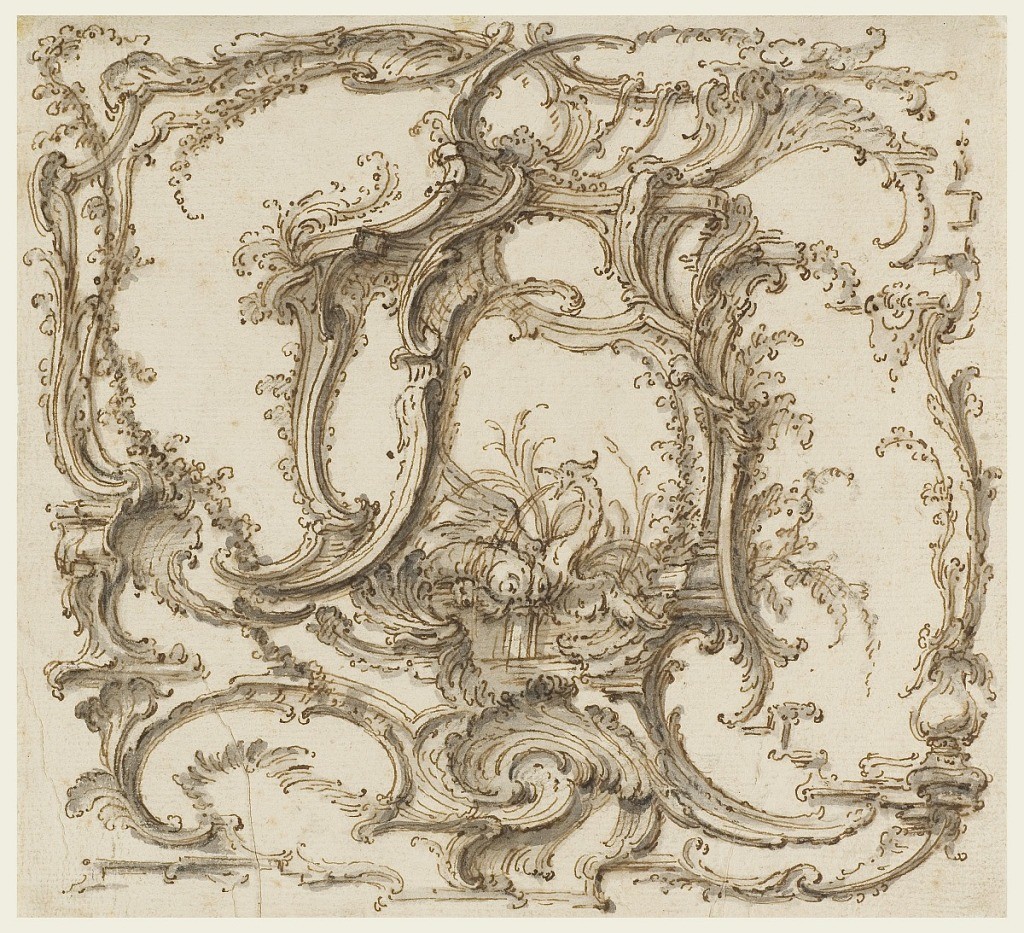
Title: Ornament Composition
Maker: P. Ludovik, French?, active mid 18th century
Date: ca. 1745
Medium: Pen and brown ink, brush and gray wash, black chalk on white laid paper
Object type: Drawing
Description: Trellis architecture, showing at its center a fountain with water spouting from a bird's beak.  In lower right-hand corner, there is a vase of some sort with plants sprouting up from it.  Foliage and wood work mingle as they wind around the center fountain.